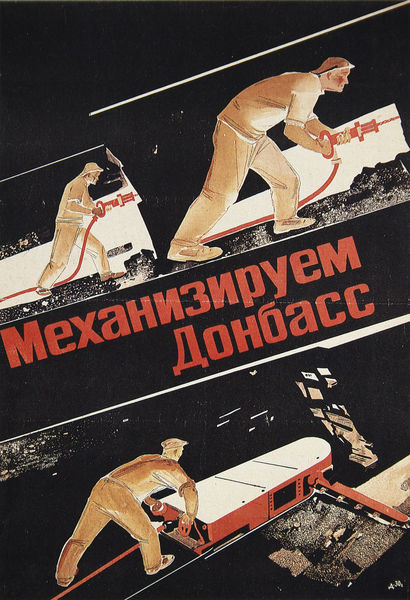
Titel: "Mechanisieren wir den Donbass!"
Künstler: Alexander Deineka
Standort: Moskau
Institution: Lenin-Bibliothek
Schlagwörter: mann, schatten, weiß, braun, hut, licht, männer, orange, schwarz, rot, haube, anzug, kappe, mütze, mensch, schrift, russland, grafik, graphik, linien, werbung, arbeiter, industrie, maschine, kabel, text, plakat, vorwärts, kapuze, russisch, stollen, bergbau, kyrillisch, bohrer, aufwärts, bergmann, propaganda, werktätiger, bergerk, bohrhammer, fräse, tunnell, werktätig